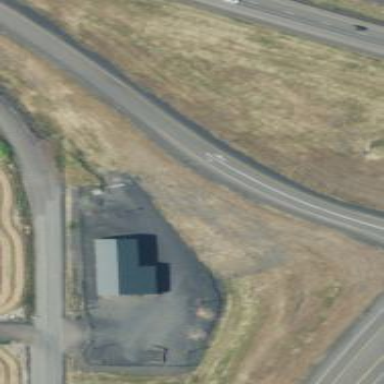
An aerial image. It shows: Highway service yard with shed for storing road materials and equipment for seasonal road repair and maintenance.